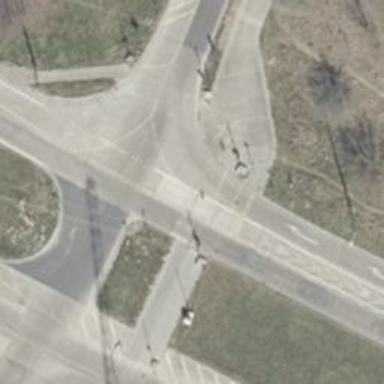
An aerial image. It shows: Path with crossing that has traffic signals and island.